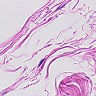
Metastatic tissue present: no